Question: Because time is a factor I won't be able to install <URL> in my project "the angular way."
That being said, I am just hooking it up like the documentation on the getting started page states; Just a pure vanilla jQuery installation. But alas, nothing. Not even an error in the console. I am wondering what can I be doing wrong?
Here is a link to the staging <URL>
And below is how the scripts are being marked-up in my HTML.
'''
<script src="http://code.jquery.com/jquery-1.11.0.min.js"></script>
<script src="http://cdn.jsdelivr.net/jquery.mixitup/latest/jquery.mixitup.min.js"></script>
<script>
var $j = jQuery.noConflict();
$j(function() {
$j('#Container').mixItUp();
});
</script>
<script src="js/app.js"></script>
'''

'''
<div mix-it-up id="Container" class="container">
<div class="mix category-1" data-myorder="1"></div>
<div class="mix category-1" data-myorder="2"></div>
<div class="mix category-1" data-myorder="3"></div>
<div class="mix category-2" data-myorder="4"></div>
<div class="mix category-1" data-myorder="5"></div>
<div class="mix category-1" data-myorder="6"></div>
<div class="mix category-2" data-myorder="7"></div>
<div class="mix category-2" data-myorder="8"></div>
<div class="gap"></div>
<div class="gap"></div>
</div>
'''
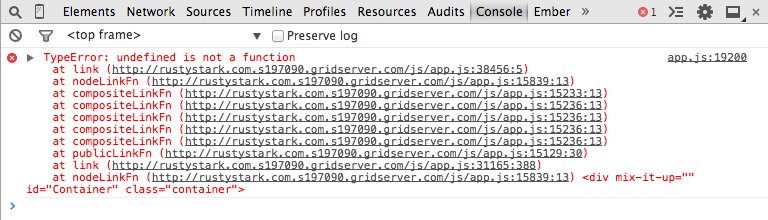
Answer: That's because your script to initiate MixItUp on '#container' runs before the contents of your 'ng-view' has had a chance to render, so an element with an id of container does not yet exist in the DOM.
This is where you have little choice but to do things "the Angular way" from the get go with directives, i.e.
HTML
'''
<div mix-it-up id="Container" class="container"></div>
'''
JS
'''
.directive('mixItUp', function () {
var directive = {
restrict: 'A',
link: link
};
return directive;
function link (scope, element, attrs) {
$(element).mixItUp();
}
});
'''